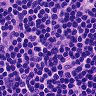
Metastatic tissue present: no